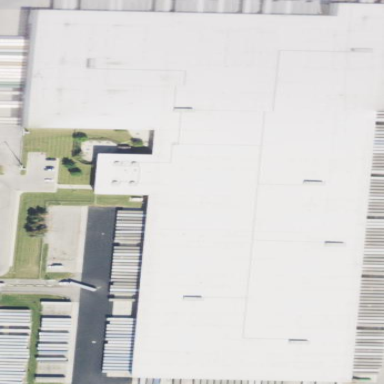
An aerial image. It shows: Industrial building.